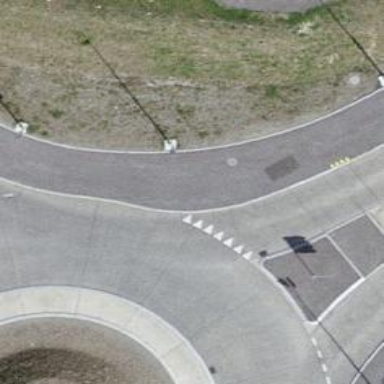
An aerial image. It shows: Road with "give way" sign.